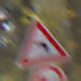
Verkehrszeichen: KurveLinks
Zusatzzeichen unten: UeberholverbotKraftfahrzeuge
Umgebung: Outdoor, Nature
Tageszeit: MorningAfternoon
Wetter: Overcast
Licht: Natural
Jahreszeit: Autumn
Kontrast: LowContrast